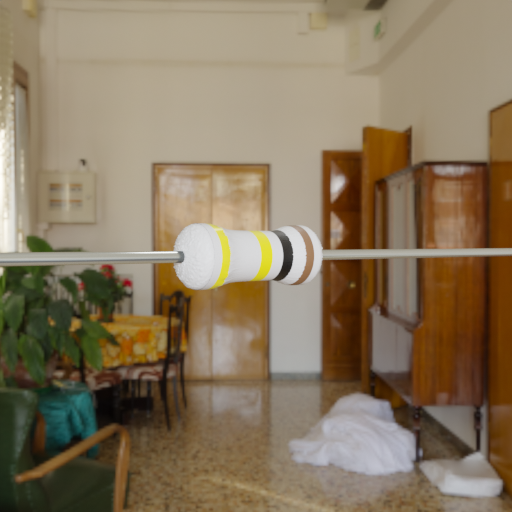
Resistor colour bands (in order): yellow, yellow, black, brown